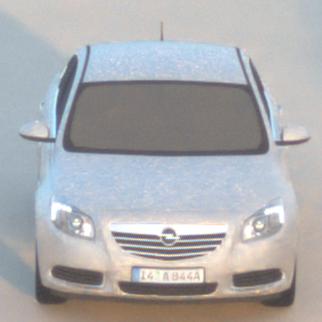
Make: Opel
Model: Insignia 1.6
Detailed model: Insignia (A) Notch Back
Model produced from: 2008/11
Model produced until: 2008/12
Doors: 4
Color: white
Road condition: dry road
Daytime: sunrise or sunset
Contrast: low contrast